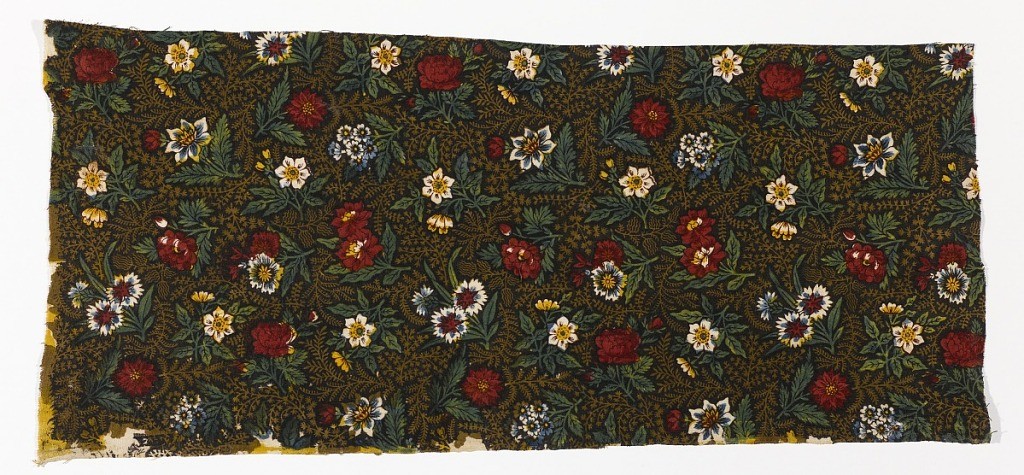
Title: Textile
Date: ca. 1800
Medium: Medum: cotton Technique: block printed (two reds, black) with yellow and blue applied by brush on plain weave
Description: Allover pattern of small flowers surrounded by fine leafy sprigs.